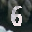
Label: 6